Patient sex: M
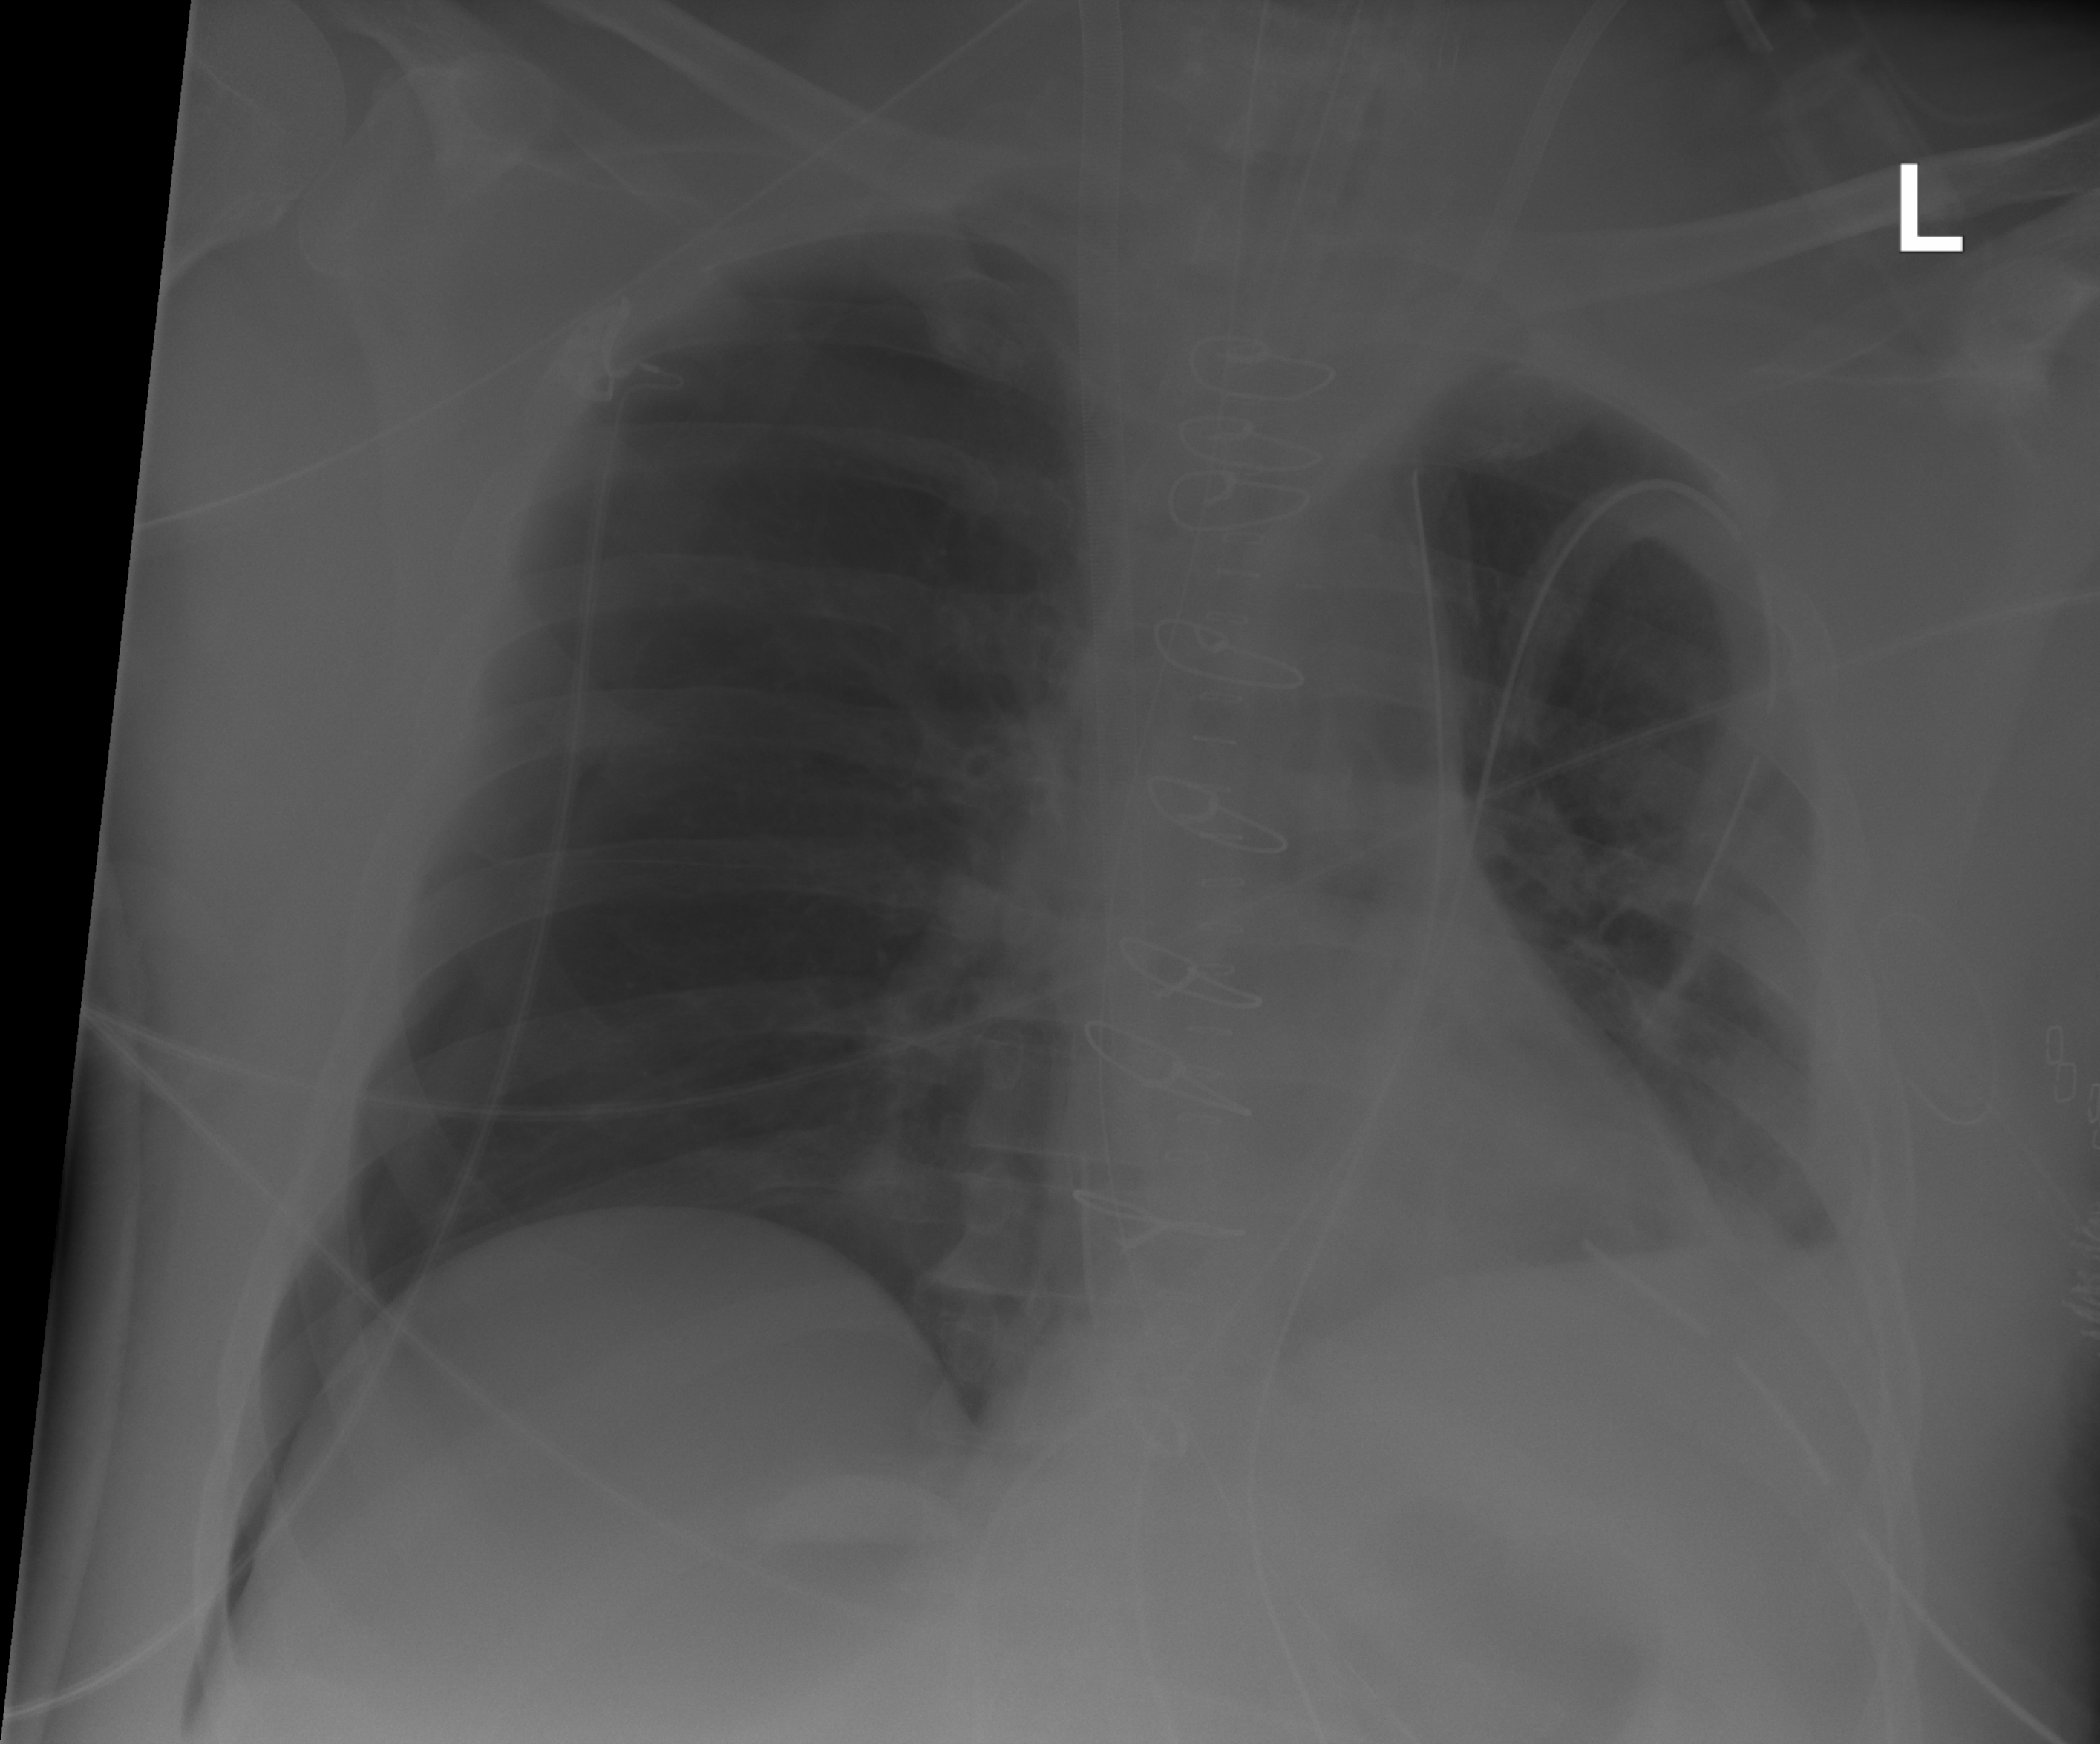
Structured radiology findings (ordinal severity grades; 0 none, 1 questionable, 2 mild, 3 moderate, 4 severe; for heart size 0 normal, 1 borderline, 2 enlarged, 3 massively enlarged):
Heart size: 0
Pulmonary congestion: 0
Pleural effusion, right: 0
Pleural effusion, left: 2
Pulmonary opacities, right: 0
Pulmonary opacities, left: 0
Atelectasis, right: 0
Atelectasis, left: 2